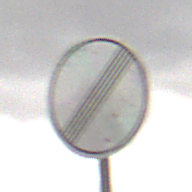
Verkehrszeichen: EndeSaemtlicherBegrenzungen
Umgebung: Outdoor, Nature
Tageszeit: Midday
Wetter: Overcast
Licht: Natural
Jahreszeit: NotSpecified
Kontrast: LowContrast